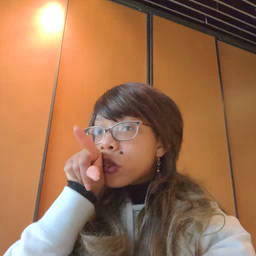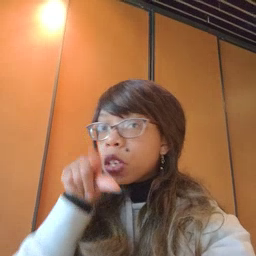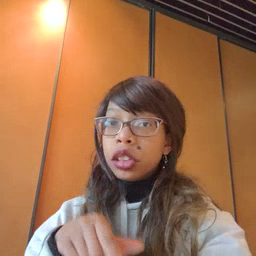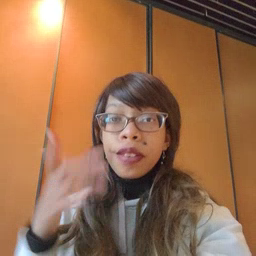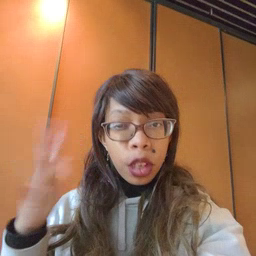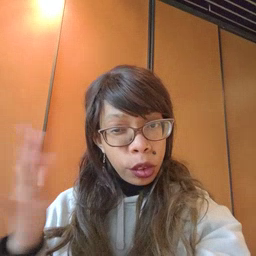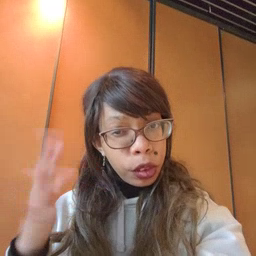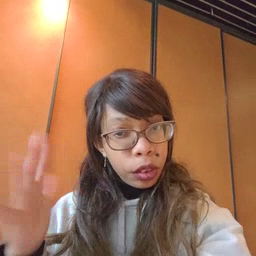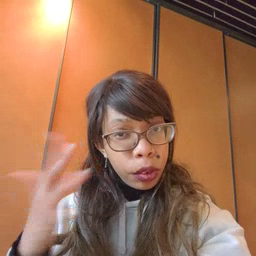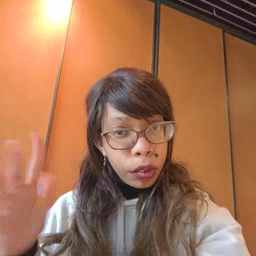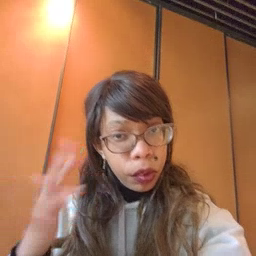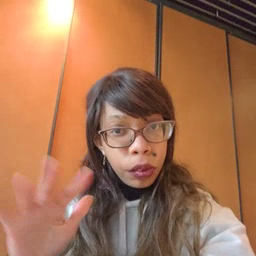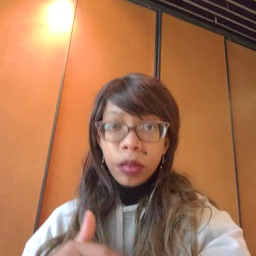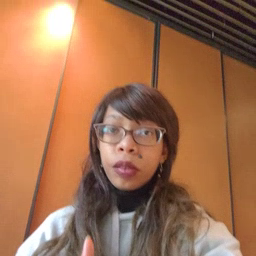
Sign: finish